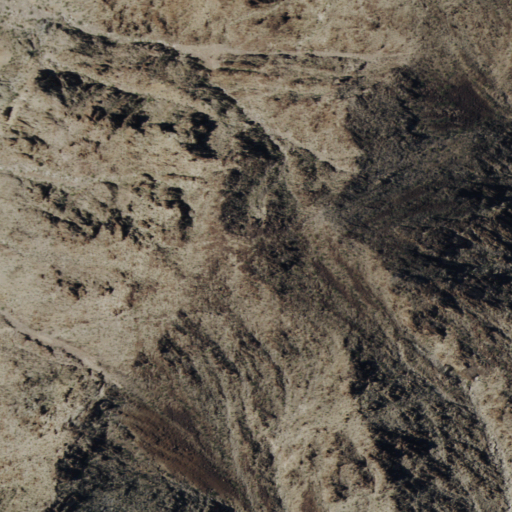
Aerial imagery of mountain in Nevada named Black Hill containing only shrub